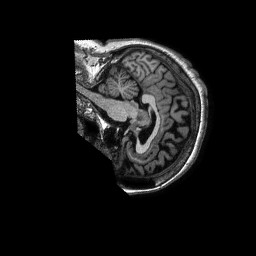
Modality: T1w
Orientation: sagittal
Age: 64
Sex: female
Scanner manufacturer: philips
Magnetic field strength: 1.5 T
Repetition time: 0.007958 s
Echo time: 0.003637 s